Interaction volume radius: 5 \u00c5
Interaction volume height: 30 \u00c5
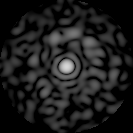
Disorder parameter: 0.8119